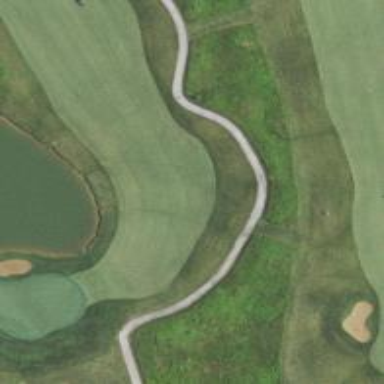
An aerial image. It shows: View of golf hole.